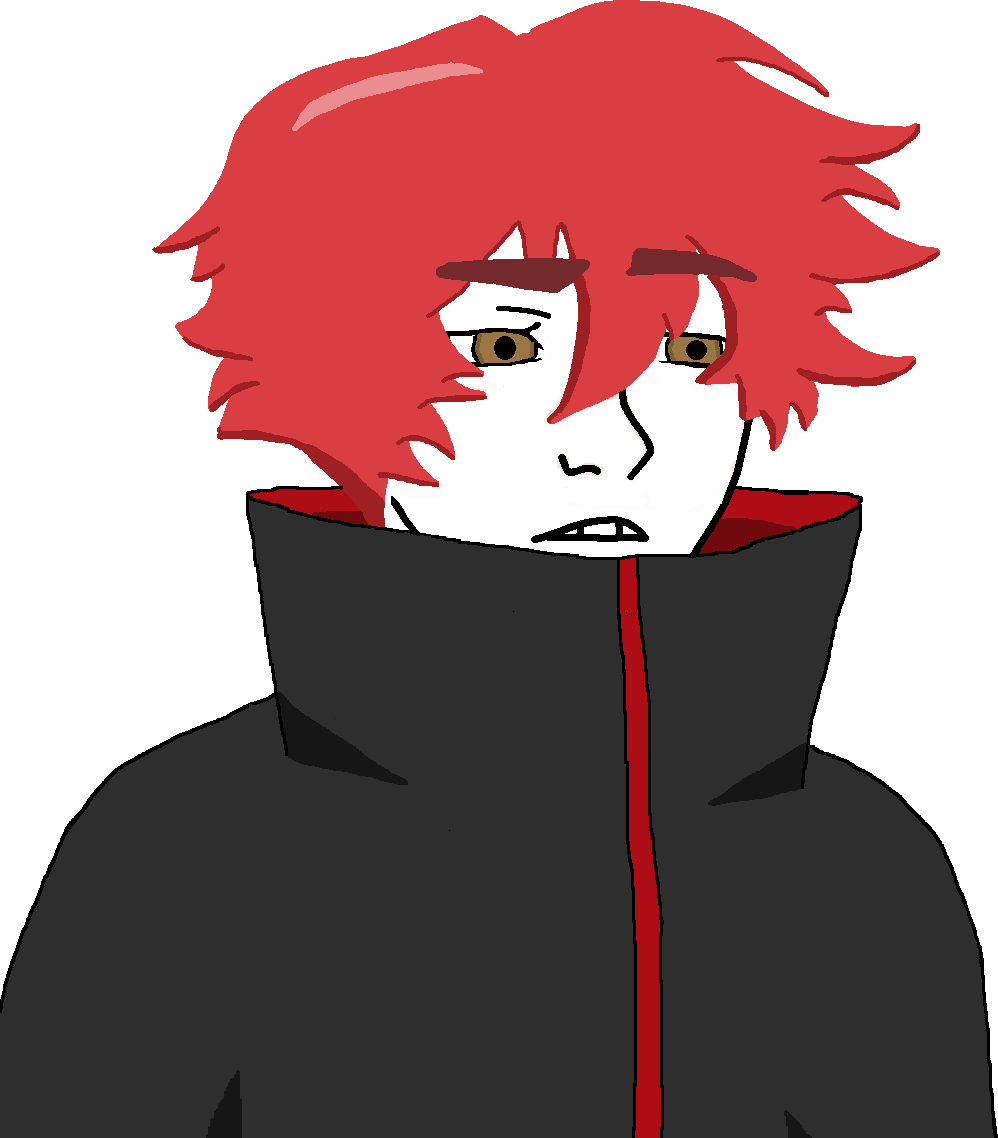
Label: 5_Twinkjak